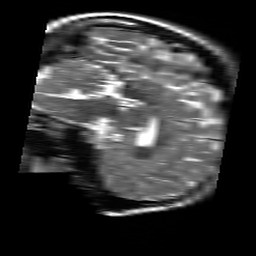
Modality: T2w
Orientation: sagittal
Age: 21
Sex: female
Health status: healthy
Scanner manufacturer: siemens
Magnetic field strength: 3 T
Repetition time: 4.01 s
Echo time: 0.116 s